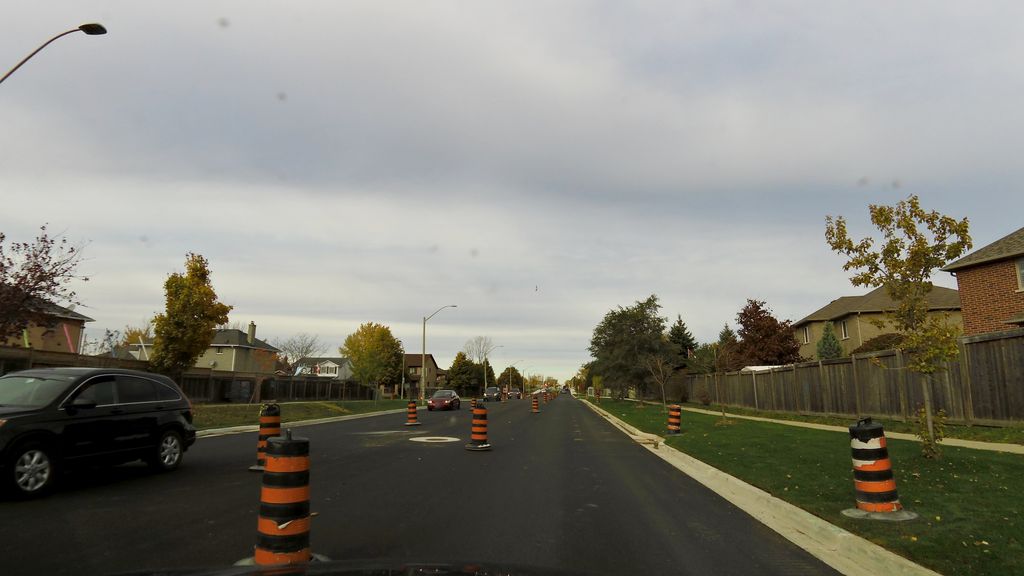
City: hamilton